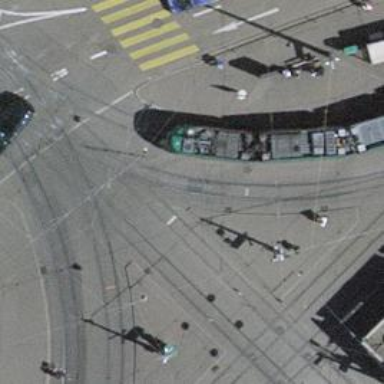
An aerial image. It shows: Tram stop with railway crossing.